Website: apple
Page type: customer-info-address
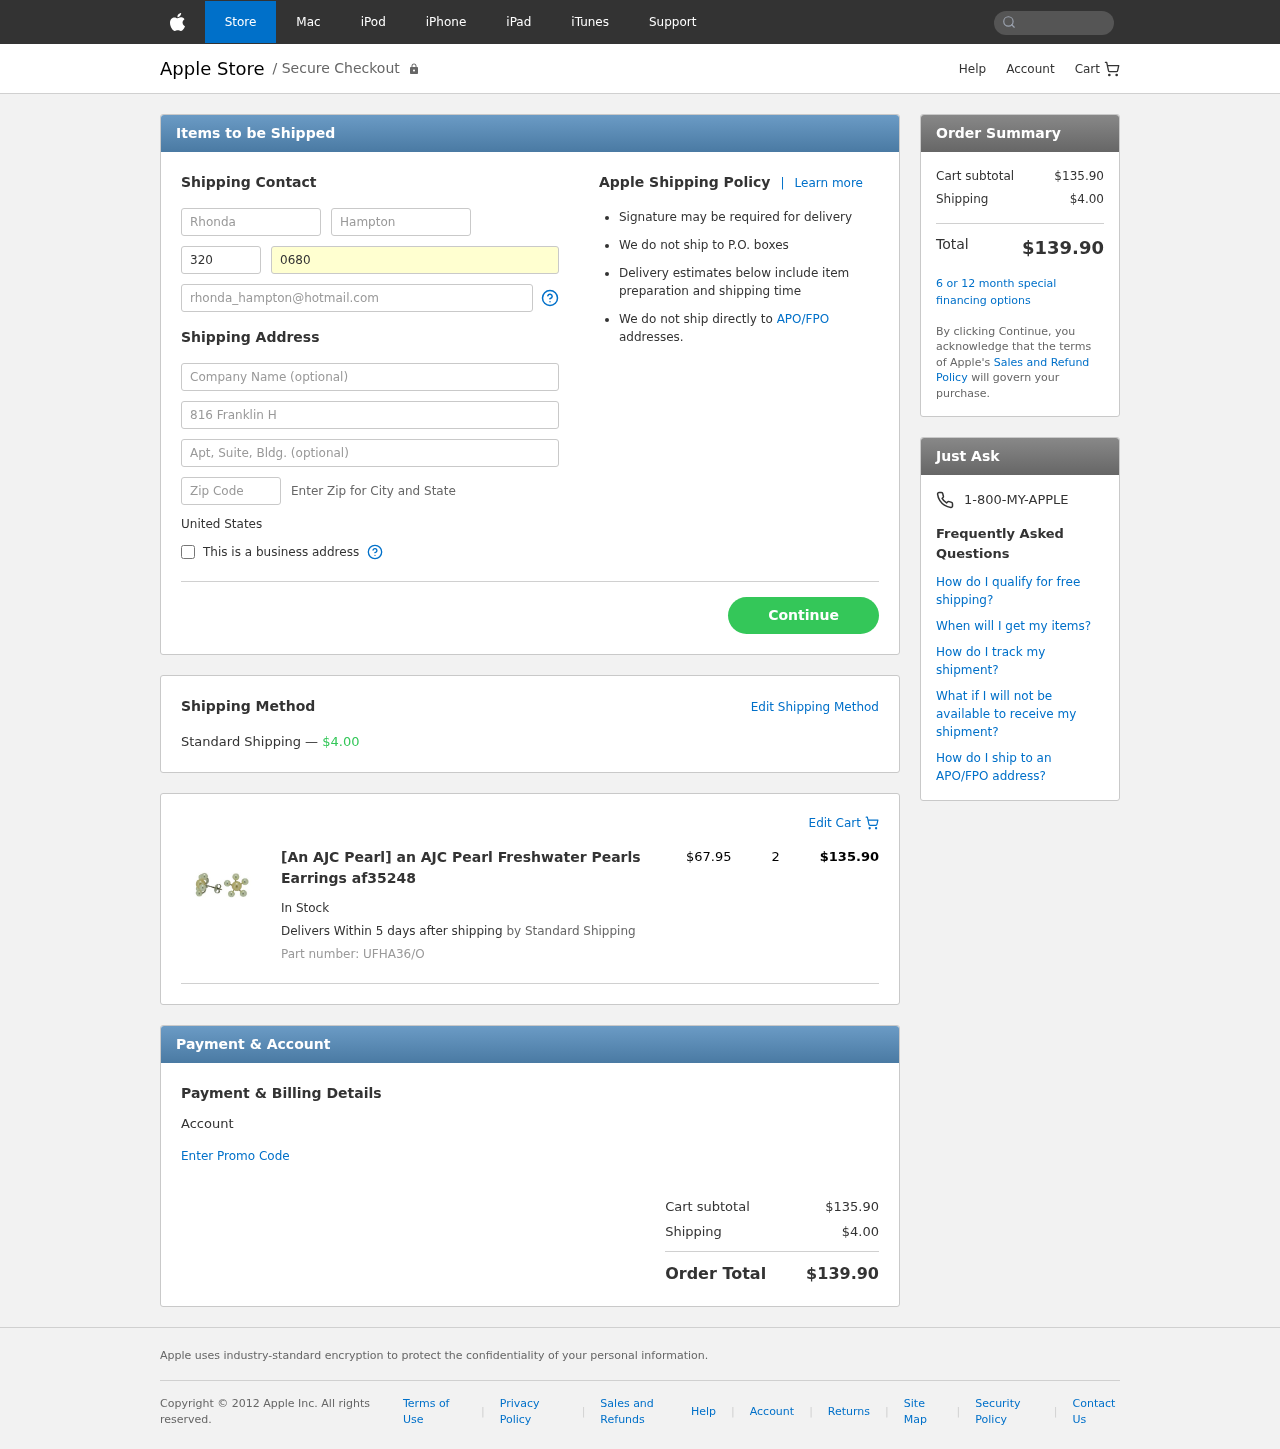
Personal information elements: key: PII_COUNTRY
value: United States
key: PII_FIRSTNAME
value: Rhonda
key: PII_LASTNAME
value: Hampton
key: PII_PHONE_AREA
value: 320
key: PII_PHONE_LINE
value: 0680
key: PII_EMAIL
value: rhonda_hampton@hotmail.com
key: PII_STREET
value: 816 Franklin Haven Suite 979
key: PII_STREET2
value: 87421 Nicole Estate Suite 194
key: PII_POSTCODE
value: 43764
Product elements: key: PRODUCT1_NAME
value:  [An AJC Pearl] an AJC Pearl Freshwater Pearls Earrings af35248 
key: PRODUCT1_PRICE
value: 67.95
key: PRODUCT1_QUANTITY
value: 2
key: PRODUCT1_SKU
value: UFHA36/O
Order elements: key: ORDER_SHIPPING_COST
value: $4.00
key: ORDER_ITEM_TOTAL
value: $135.90
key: ORDER_SUBTOTAL
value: $135.90
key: ORDER_TOTAL
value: $139.90